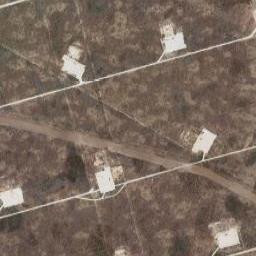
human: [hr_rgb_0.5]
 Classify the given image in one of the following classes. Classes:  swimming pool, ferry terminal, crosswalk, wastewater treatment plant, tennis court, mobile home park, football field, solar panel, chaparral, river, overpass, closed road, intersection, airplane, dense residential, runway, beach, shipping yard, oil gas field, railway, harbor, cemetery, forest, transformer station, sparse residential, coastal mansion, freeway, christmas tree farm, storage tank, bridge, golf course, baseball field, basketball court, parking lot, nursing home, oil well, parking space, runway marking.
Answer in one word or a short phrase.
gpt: oil gas field